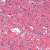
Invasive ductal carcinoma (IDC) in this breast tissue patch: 1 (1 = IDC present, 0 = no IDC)